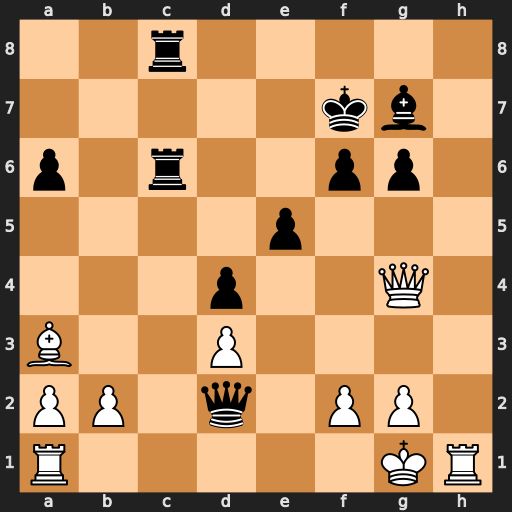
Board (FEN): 2r5/5kb1/p1r2pp1/4p3/3p2Q1/B2P4/PP1q1PP1/R5KR
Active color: w
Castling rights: -
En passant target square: -
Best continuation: Qd7+ Kg8 Qd5+ Re6 Qxe6#